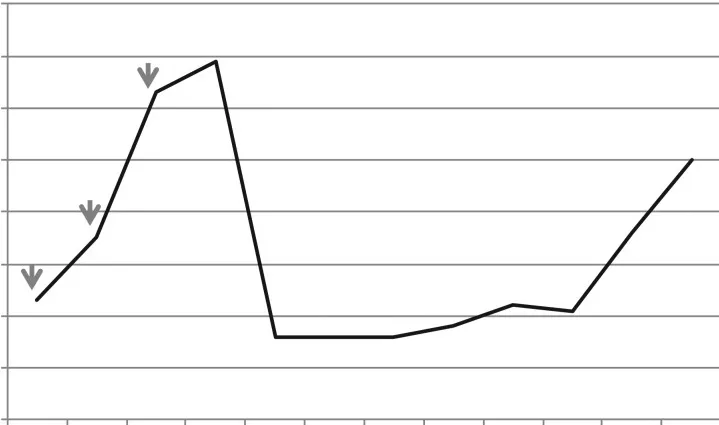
INR curve and timing of moxifloxacin administration in Case 2 (arrows pointing the days that patient received moxifloxacin).
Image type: pathology (immunostaining)